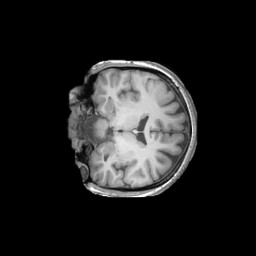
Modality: T1w
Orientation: coronal
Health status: ill
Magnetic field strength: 3 T